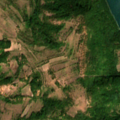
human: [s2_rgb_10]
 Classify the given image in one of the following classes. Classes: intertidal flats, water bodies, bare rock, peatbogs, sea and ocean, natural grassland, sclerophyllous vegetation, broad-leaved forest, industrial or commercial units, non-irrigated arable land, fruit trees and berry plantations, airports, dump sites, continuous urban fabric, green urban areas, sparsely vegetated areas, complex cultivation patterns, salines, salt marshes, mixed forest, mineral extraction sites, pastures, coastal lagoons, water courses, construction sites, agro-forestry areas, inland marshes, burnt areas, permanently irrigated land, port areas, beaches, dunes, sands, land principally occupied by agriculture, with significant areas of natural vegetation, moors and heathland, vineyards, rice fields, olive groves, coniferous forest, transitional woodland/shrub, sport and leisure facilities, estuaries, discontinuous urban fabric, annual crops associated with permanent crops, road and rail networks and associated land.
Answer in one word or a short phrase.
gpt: complex cultivation patterns, land principally occupied by agriculture, with significant areas of natural vegetation, broad-leaved forest, transitional woodland/shrub, water bodies